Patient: sex M, age 54
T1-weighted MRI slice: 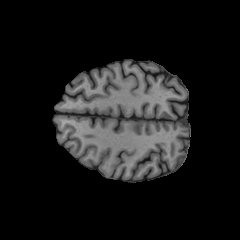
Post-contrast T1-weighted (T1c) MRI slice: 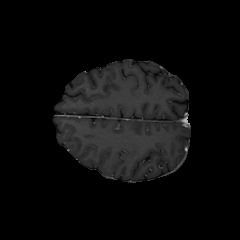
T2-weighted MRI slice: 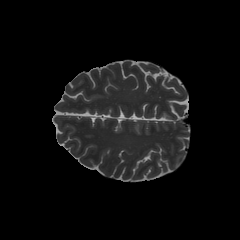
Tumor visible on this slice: no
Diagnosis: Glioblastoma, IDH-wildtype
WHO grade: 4